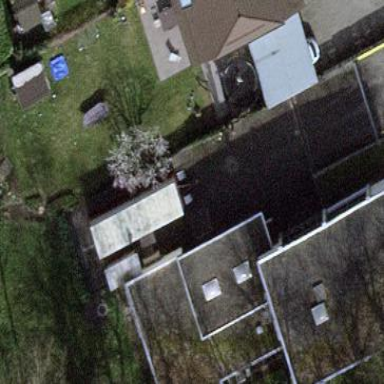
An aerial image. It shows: Garden surrounded by fence.